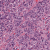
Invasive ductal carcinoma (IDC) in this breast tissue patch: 1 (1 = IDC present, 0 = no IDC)